Question: i am trying to add small icon to VirtualTreeview in delphi2010
i have ImageList attached to VirtualTreeview using the property images
'''
procedure TMainFrm.VSTGetImageIndex(Sender: TBaseVirtualTree;
Node: PVirtualNode; Kind: TVTImageKind; Column: TColumnIndex;
var Ghosted: Boolean; var ImageIndex: Integer);
var
FileInfo: PFileInfoRec;
begin
if Kind in [ikNormal , ikSelected] then
begin
if Column = 0 then
ImageIndex :=ImageList1.AddIcon(FileInfo.FileIco);
end;
end;
'''
but after adding the icons look too dark:

FileInfo Strucutre (Record with methods) filled whene i load the files so
what i need is just to add the fileico from fileinfo to imagelist and display in treeview
'''
type
PFileInfoRec= ^TFileInfoRec;
TFileInfoRec = record
strict private
vFullPath: string;
.
.
.
vFileIco : TIcon;
public
constructor Create(const FilePath: string);
property FullPath: string read vFullPath;
.
.
.
property FileIco : TIcon read vFileIco;
end;
'''
the constructor:
'''
constructor TFileInfoRec.Create(const FilePath: string);
var
FileInfo: SHFILEINFO;
begin
vFullPath := FilePath;
.
.
.
vFileIco := TIcon.Create;
vFileIco.Handle := FileInfo.hIcon;
// vFileIco.Free;
end;
'''
so where is the probleme ? ! thanks
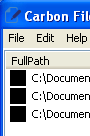
Answer: Let's have an image list 'ImageList1' and assign it to 'VirtualStringTree1.Images' property. Then joining to the previous commenters, before you use 'FileInfo', assign something to it, like: 'FileInfo := Sender.GetNodeData(Node)', than you can use 'FileInfo.FileIco'. But you should add your icon to the imagelist not in the 'OnGetImageIndex'. You should do it in OnInitNode (if you follow the virtual paradigm, what you should do), than store the index of the added icon in FileInfo. example:
'''
procedure TForm1.VirtualStringTree1InitNode(Sender: TBaseVirtualTree;
ParentNode, Node: PVirtualNode; var InitialStates: TVirtualNodeInitStates);
var
FileInfo: PFileInfoRec;
begin
FileInfo := Sender.GetNodeData(Node);
//...
FileInfo.FileIcoIndex := ImageList1.AddIcon(FileInfo.FileIco);
end;
'''
than in 'onGetImageIndex':
'''
procedure TMainFrm.VSTGetImageIndex(Sender: TBaseVirtualTree;
Node: PVirtualNode; Kind: TVTImageKind; Column: TColumnIndex;
var Ghosted: Boolean; var ImageIndex: Integer);
var
FileInfo: PFileInfoRec;
begin
FileInfo := Sender.GetNodeData(Node);
if Kind in [ikNormal , ikSelected] then
begin
if Column = 0 then
ImageIndex :=FileInfo.FileIcoIndex;
end;
end;
'''
If it's not adequate, please post more sample code, to enlighten us about your problem.